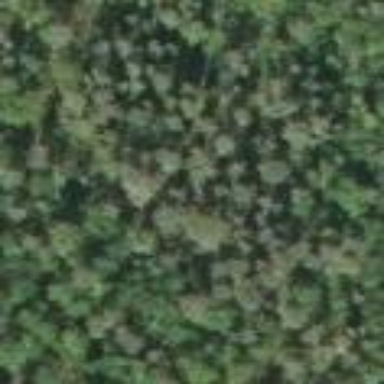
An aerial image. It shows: Woodland with needle-leaved trees.